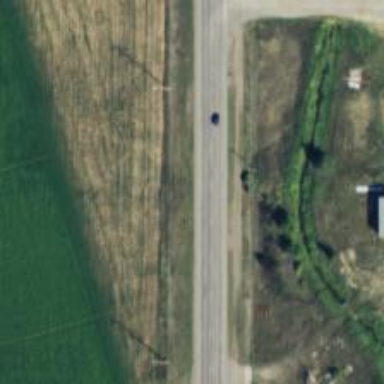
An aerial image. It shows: Power pole.